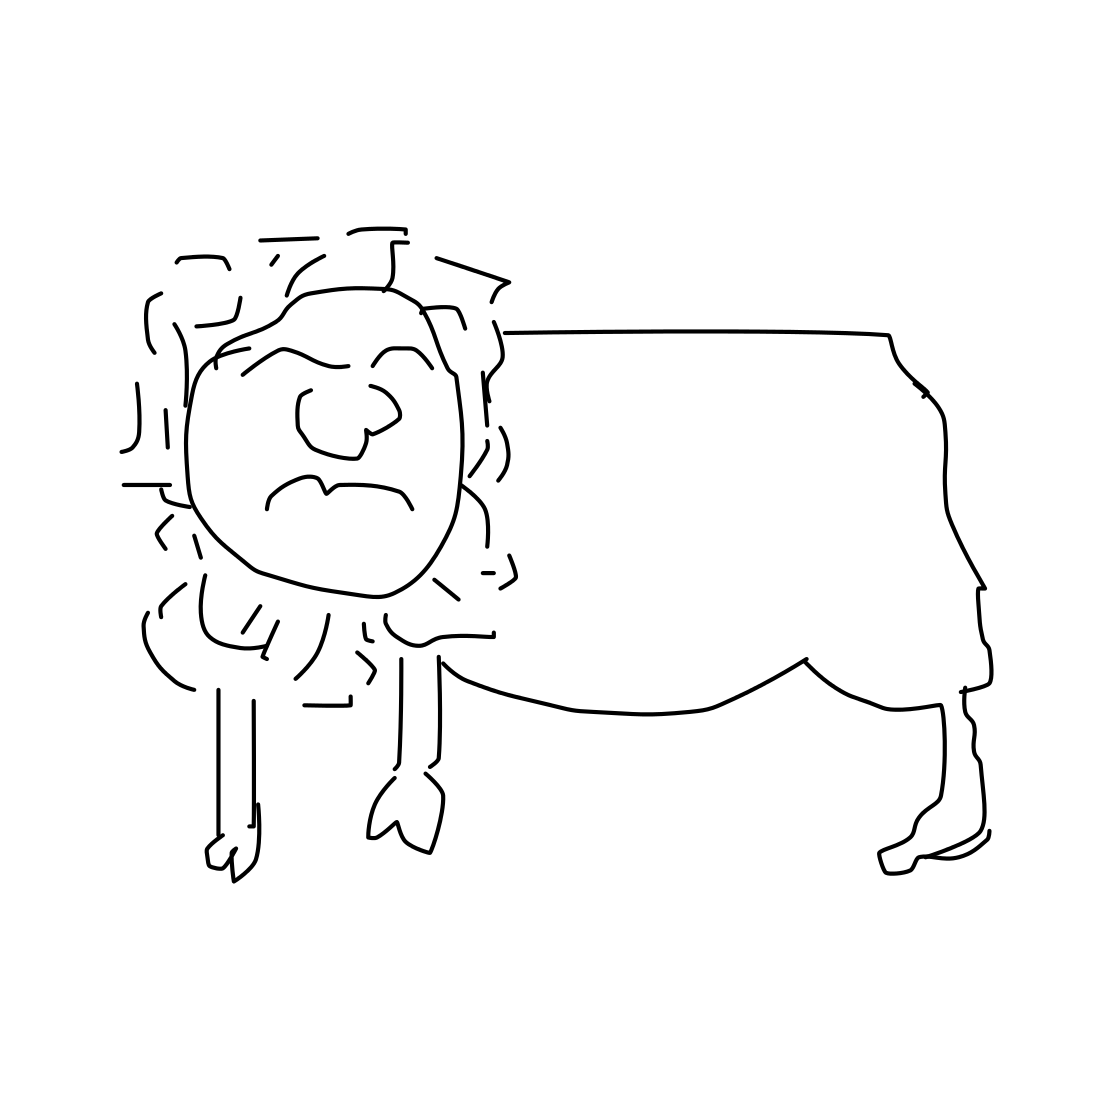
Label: lion